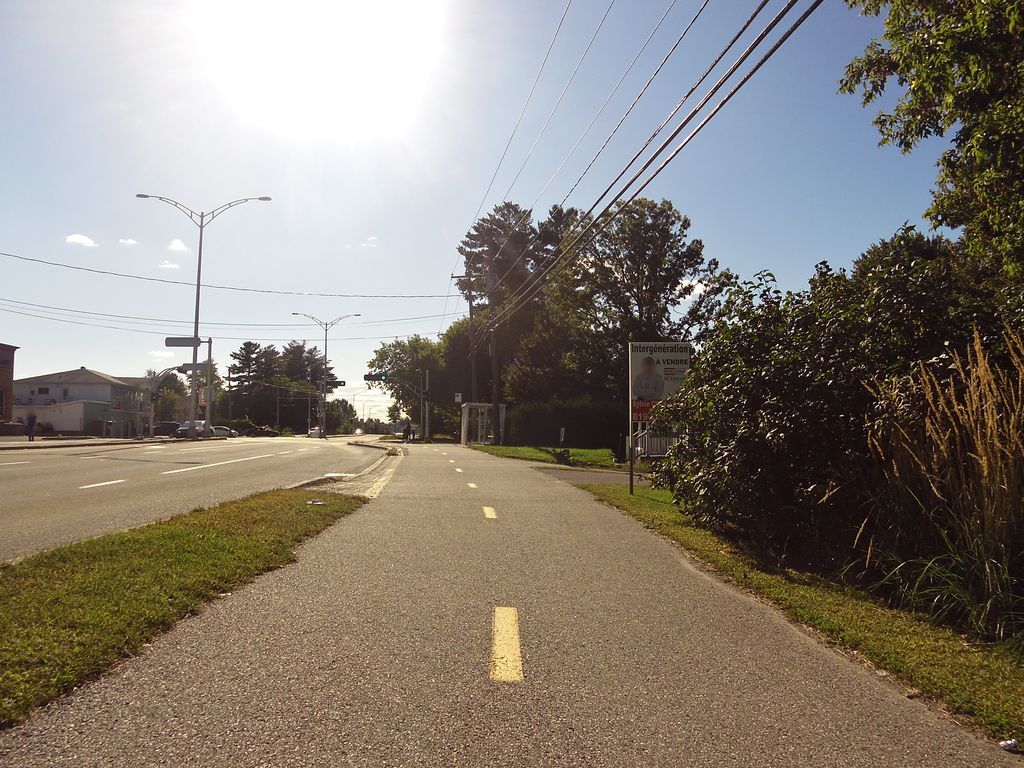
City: ottawa-gatineau